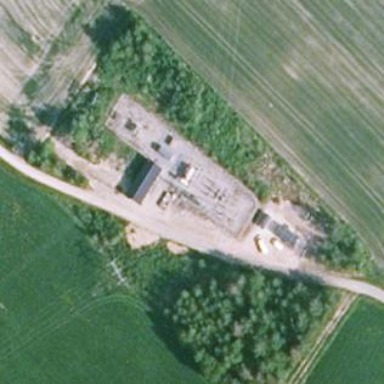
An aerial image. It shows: Distribution-level power substation.